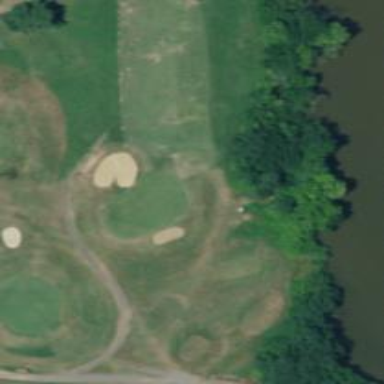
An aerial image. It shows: Golf hole.